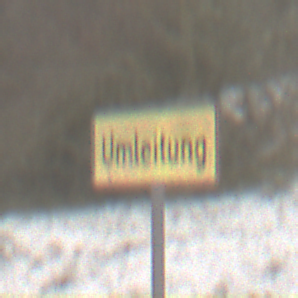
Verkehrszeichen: Umleitungsankuendigung
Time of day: Midday
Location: Outdoor (Nature)
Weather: Overcast
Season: Winter
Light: Natural